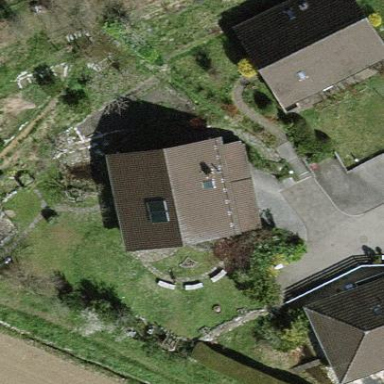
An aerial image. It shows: Simple and straightforward house.